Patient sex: F
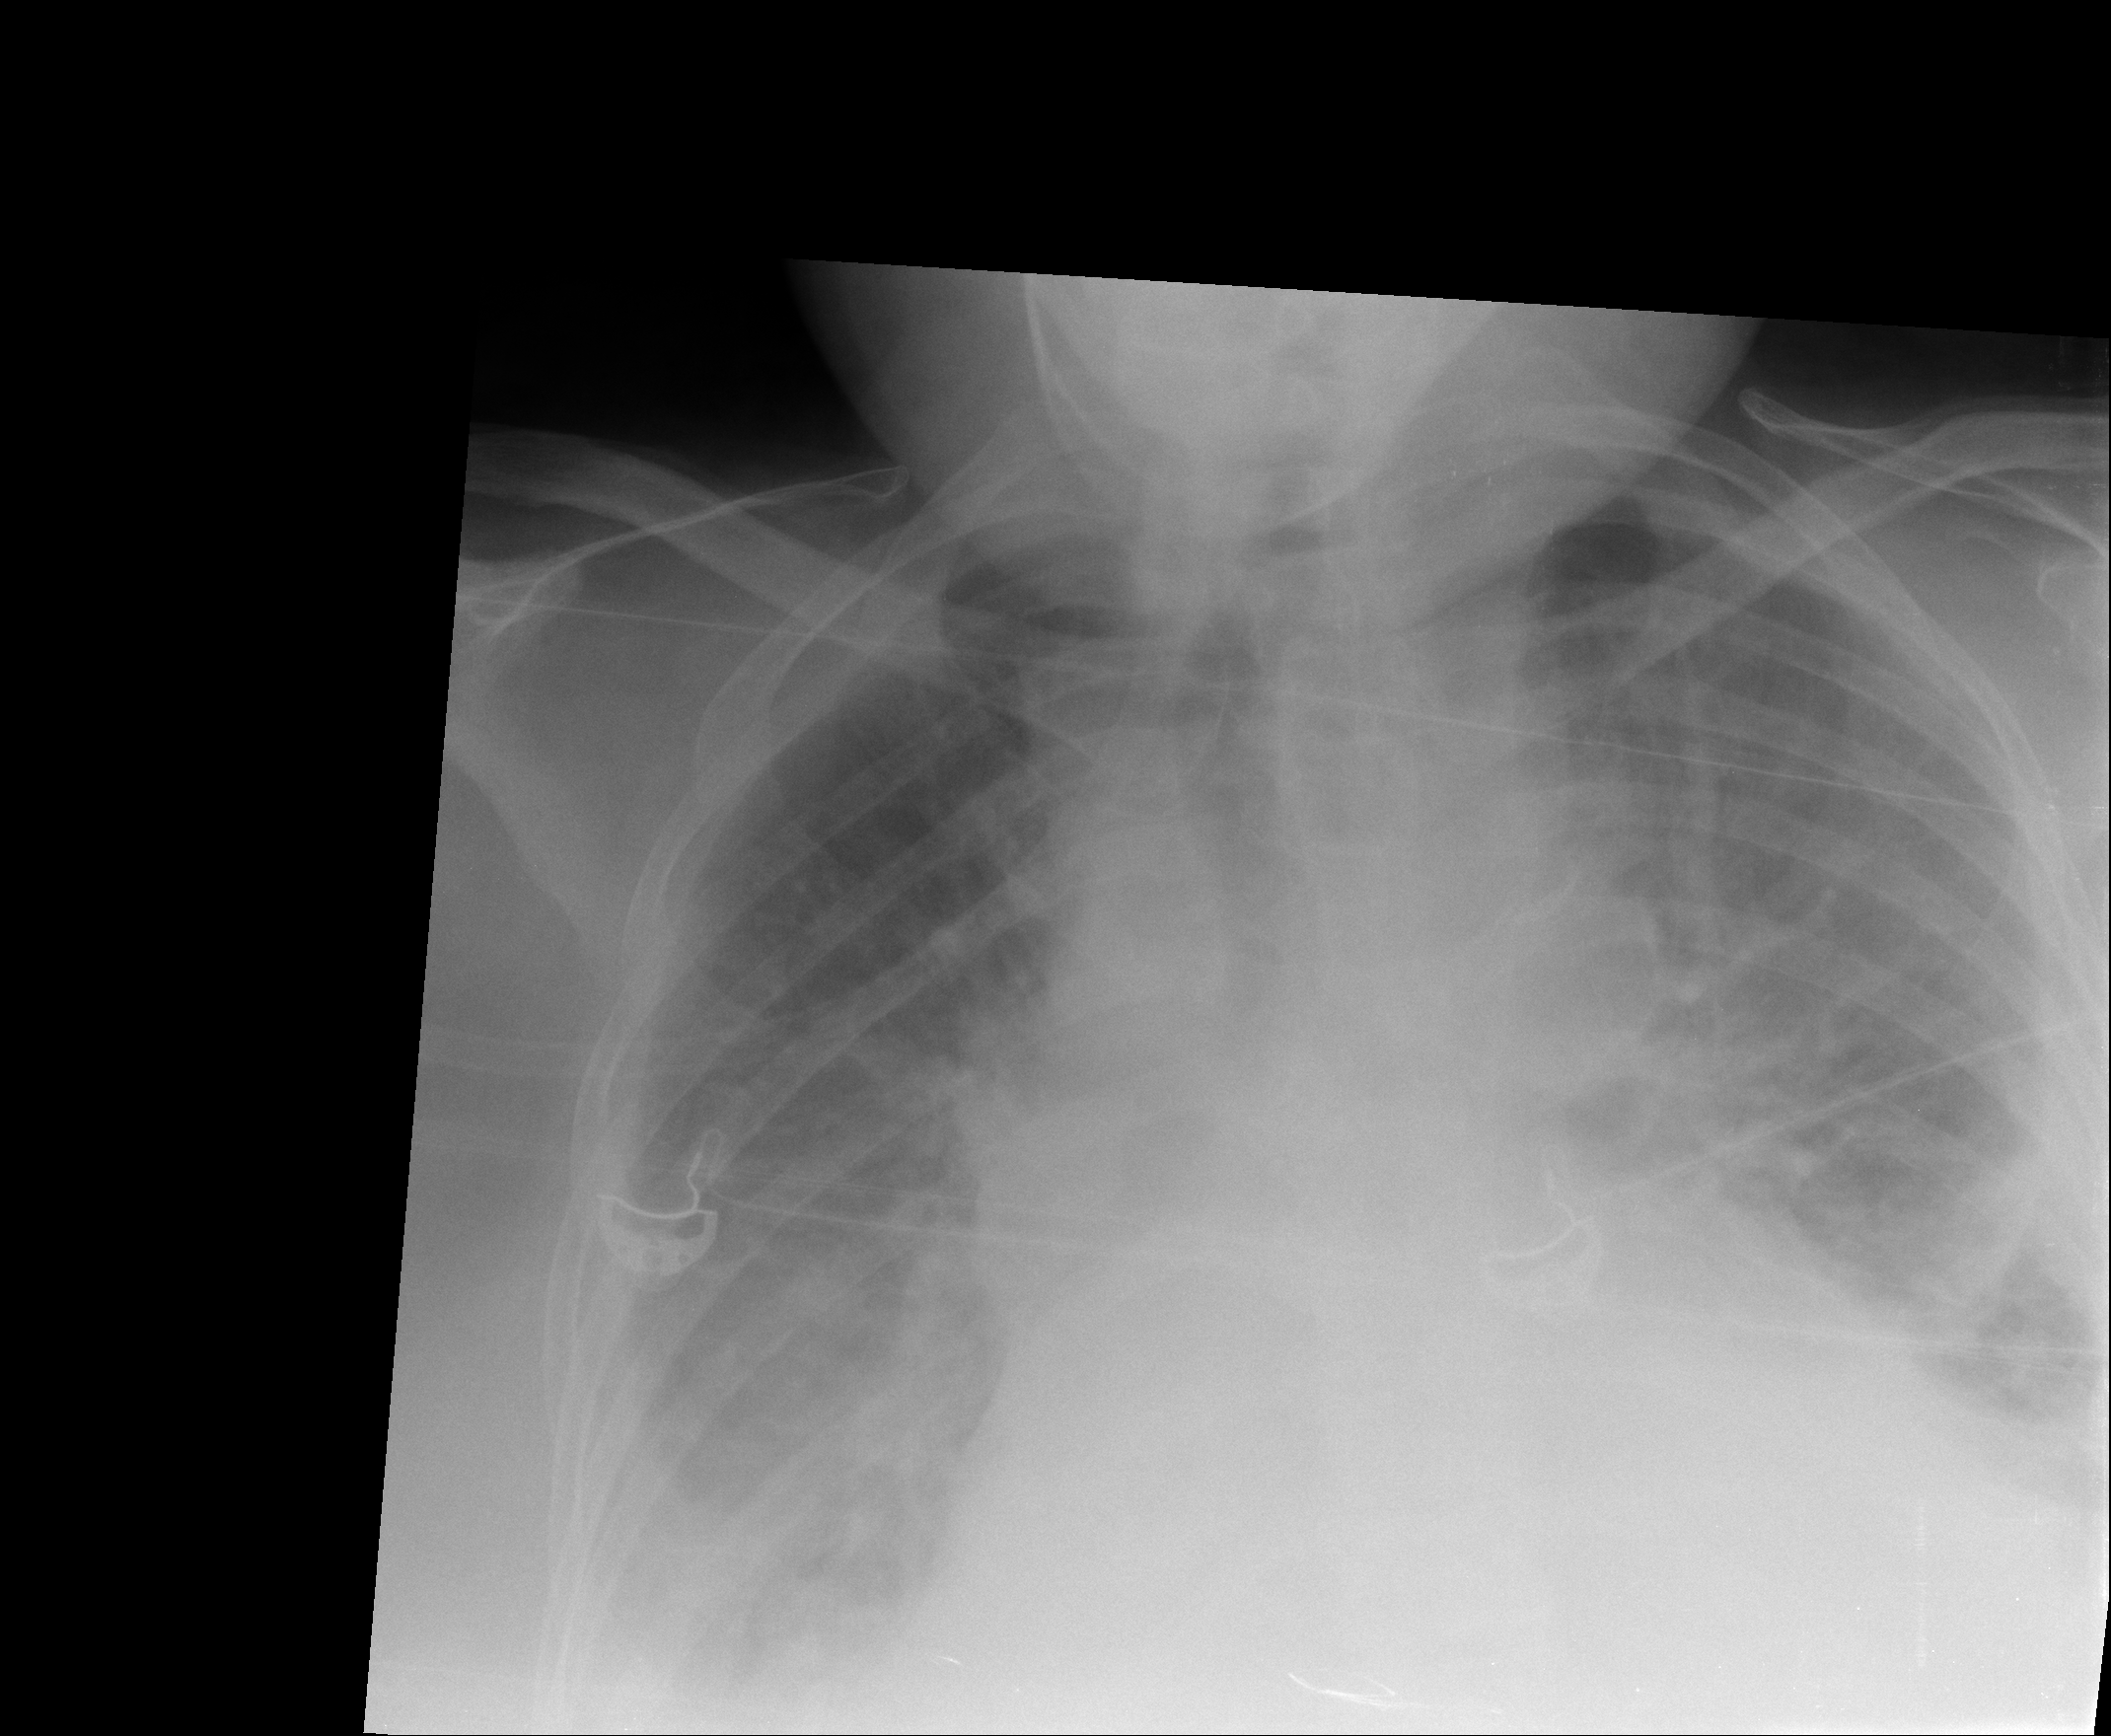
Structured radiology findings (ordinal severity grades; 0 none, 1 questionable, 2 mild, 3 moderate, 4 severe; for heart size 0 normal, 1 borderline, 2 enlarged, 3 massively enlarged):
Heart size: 2
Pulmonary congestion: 3
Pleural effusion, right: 2
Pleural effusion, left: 2
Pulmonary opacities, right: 2
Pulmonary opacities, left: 2
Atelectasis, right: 2
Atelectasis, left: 2